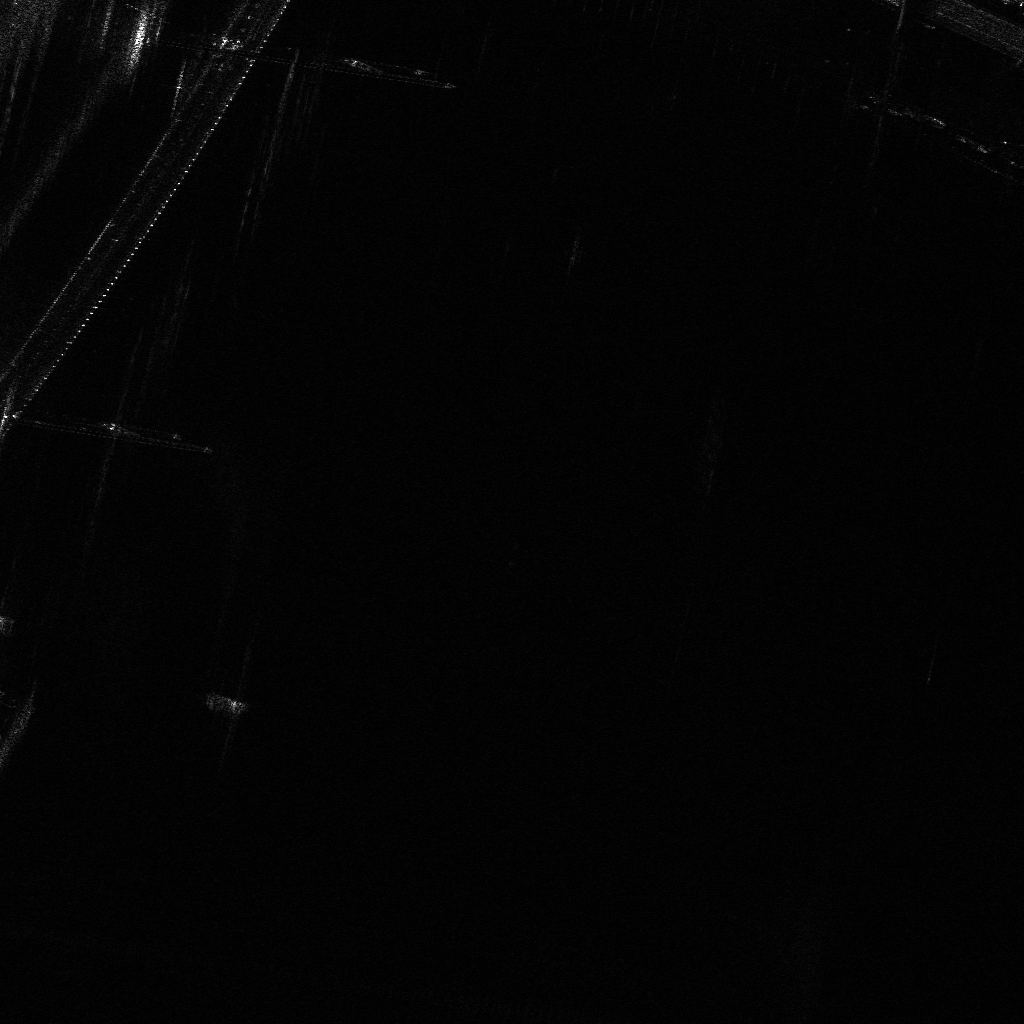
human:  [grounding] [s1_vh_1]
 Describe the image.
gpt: In the satellite image, there is  <ref>1 medium container </ref> <box>[[19, 67, 23, 69, 18]]</box> located at left.